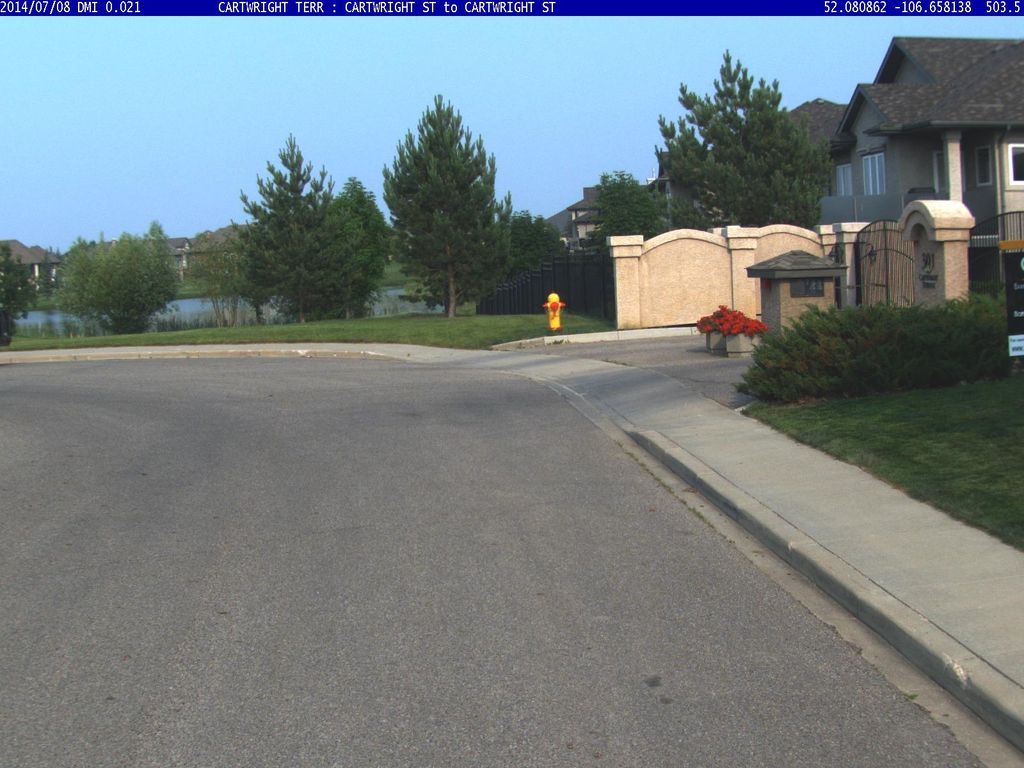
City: saskatoon